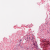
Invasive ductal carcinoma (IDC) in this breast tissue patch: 1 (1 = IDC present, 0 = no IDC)